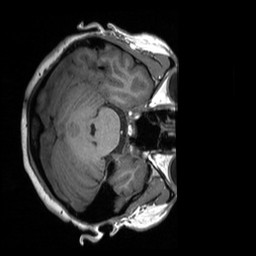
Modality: T1w
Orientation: axial
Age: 34
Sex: female
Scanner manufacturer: siemens
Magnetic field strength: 3 T
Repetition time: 1.9 s
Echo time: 0.00226 s